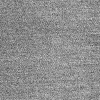
Atmospheric dust classification: dusty